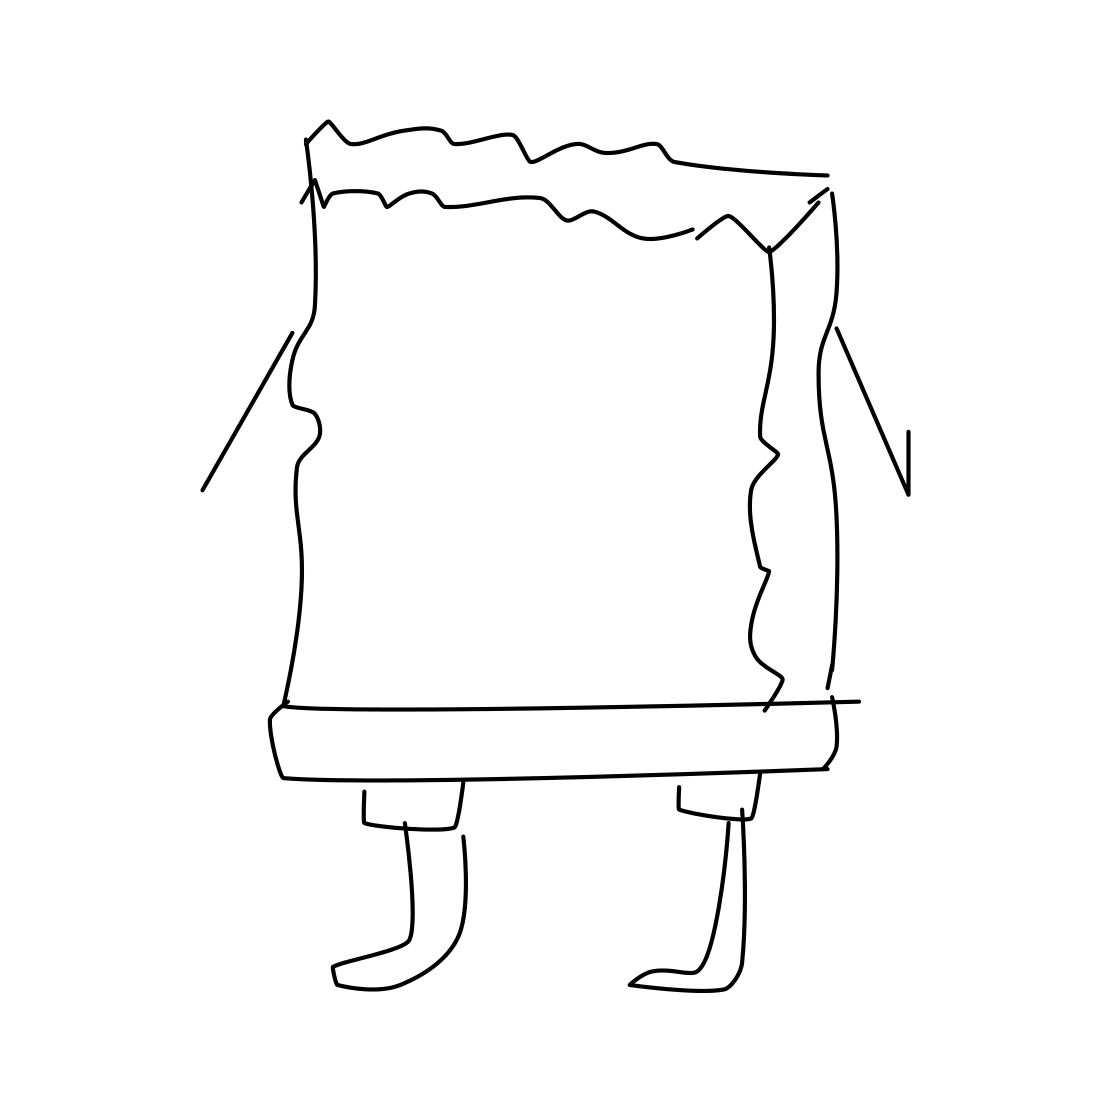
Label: sponge bob